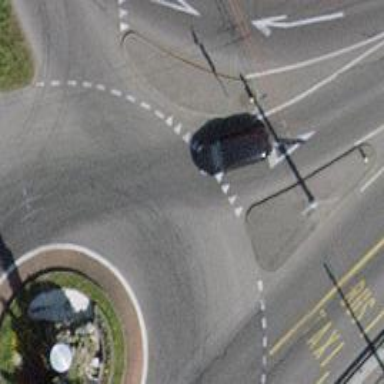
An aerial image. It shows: Secondary road with trolley wires installed.